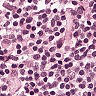
Metastatic tissue present: no